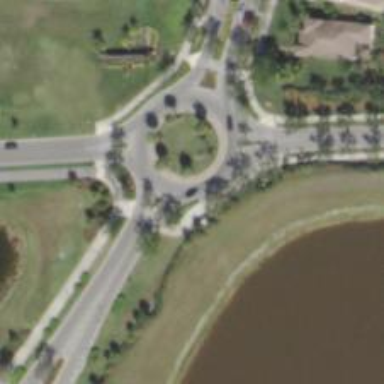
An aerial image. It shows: Tertiary road leading to roundabout junction.